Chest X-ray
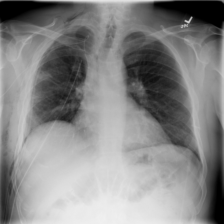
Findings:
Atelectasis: negative
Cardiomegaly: negative
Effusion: negative
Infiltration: negative
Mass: negative
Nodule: negative
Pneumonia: negative
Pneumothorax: positive
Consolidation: negative
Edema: negative
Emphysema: positive
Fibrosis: negative
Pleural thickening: negative
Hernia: negative